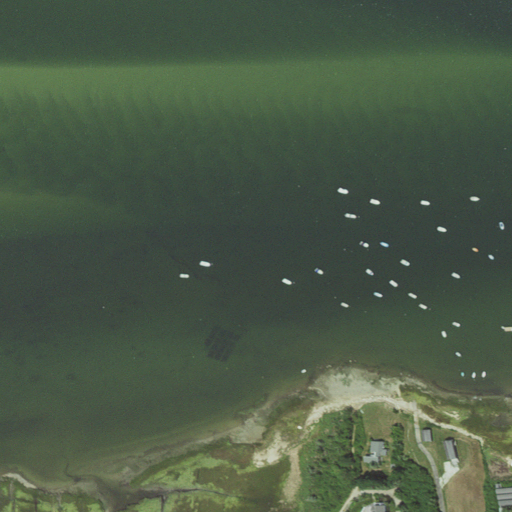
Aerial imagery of island in Massachusetts named Cone Rock containing open water, herbaceous wetlands, low intensity development, medium intensity development, open development, high intensity development, and woody wetlands